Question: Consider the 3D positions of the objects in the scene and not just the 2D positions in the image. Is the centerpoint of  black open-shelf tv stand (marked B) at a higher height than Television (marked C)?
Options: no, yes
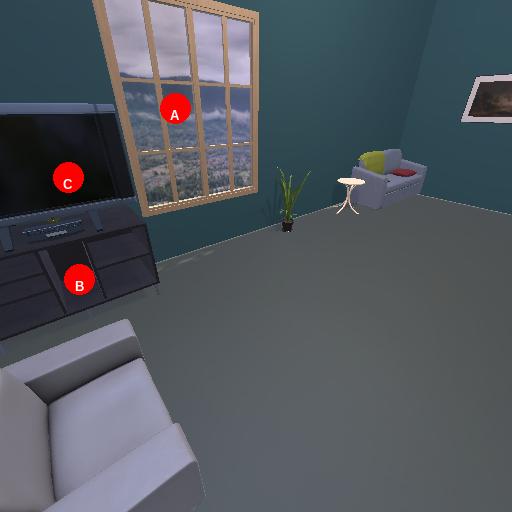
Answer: no